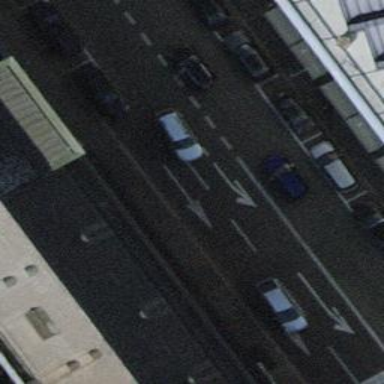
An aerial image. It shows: Parking lane for vehicles.